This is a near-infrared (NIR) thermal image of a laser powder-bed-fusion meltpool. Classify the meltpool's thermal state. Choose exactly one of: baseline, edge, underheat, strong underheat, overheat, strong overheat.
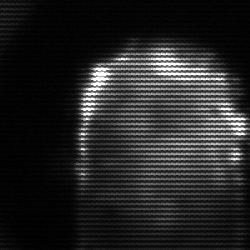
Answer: baseline